Question: A couple months ago I began implementing the HTMLEditorExtender from the Ajax Control Toolkit in our application and everything was going fine. I let it sit for a while and we migrated the application to a new TFS and upgraded to VS 2013 and now that I've gone back to finish those pages I've found the editor is no longer displaying the outline of the textbox or the images on the icons. You can still type into the text box, but it just looks awful and I can't figure out how to fix it.
Below you can see an example of what I'm talking about.

I've tried uninstalling AjaxControlToolkit via nuget and reinstalling it, but that has not fixed the issue (although I may be doing something wrong and not removing it completely).
The version of AjaxControlToolkit it says I'm using is: 4.1.7.1213
This is a .NET 4.0 web application.
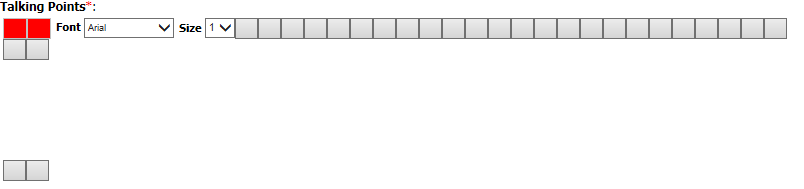
Answer: The problem is that the icons do not get loaded, especially inside an UpdatePanel. I'd prefer a better way to get them to reload, but this workaround works for me. Add this before your UpdatePanel. Note the Visible=False on the Panel that prevents the control from showing.
'''
<asp:Panel ID="pnlHtmlEditor" runat="server" Visible="false">
<asp:TextBox ID="txtPreLoad" runat="server" />
<ajaxToolkit:HtmlEditorExtender ID="heeExtenderPreLoad" runat="server" TargetControlID="txtPreLoad" />
</asp:Panel>
'''